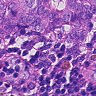
Metastatic tissue present: yes